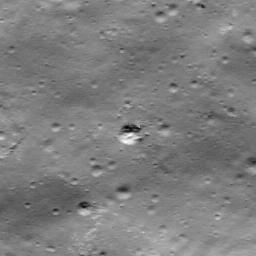
Pit: Rutherfurd 1a
Host crater: Rutherfurd
Host type: impact_melt
Lunar coordinates: latitude -60.779, longitude 348.188